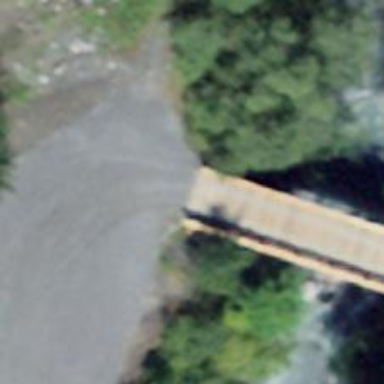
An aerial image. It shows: Track road on bridge.